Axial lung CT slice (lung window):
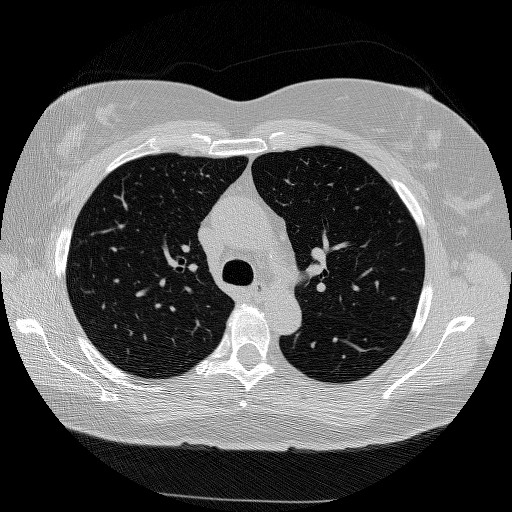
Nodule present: no